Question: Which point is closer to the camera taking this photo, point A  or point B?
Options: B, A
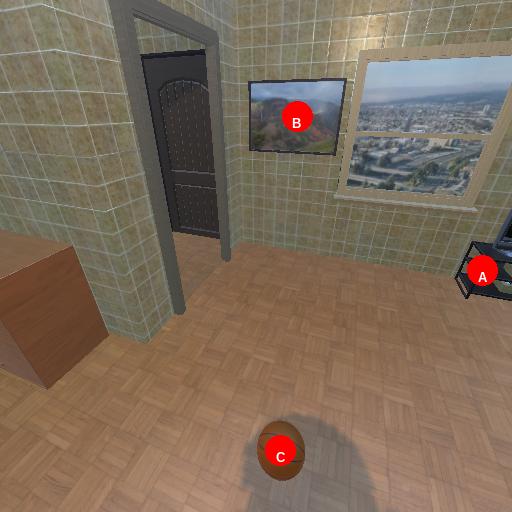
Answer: B